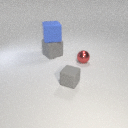
large blue rubber cube above large gray rubber cube